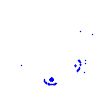
Particle: kaon